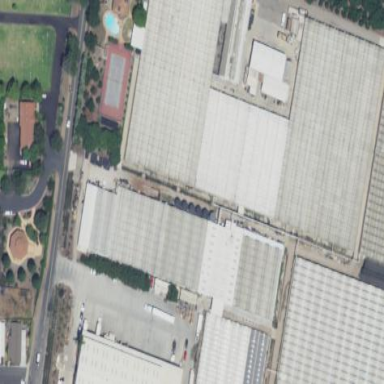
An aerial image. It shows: Greenhouse.